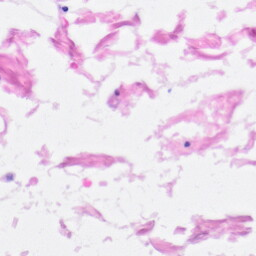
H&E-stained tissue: Heart